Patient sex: F
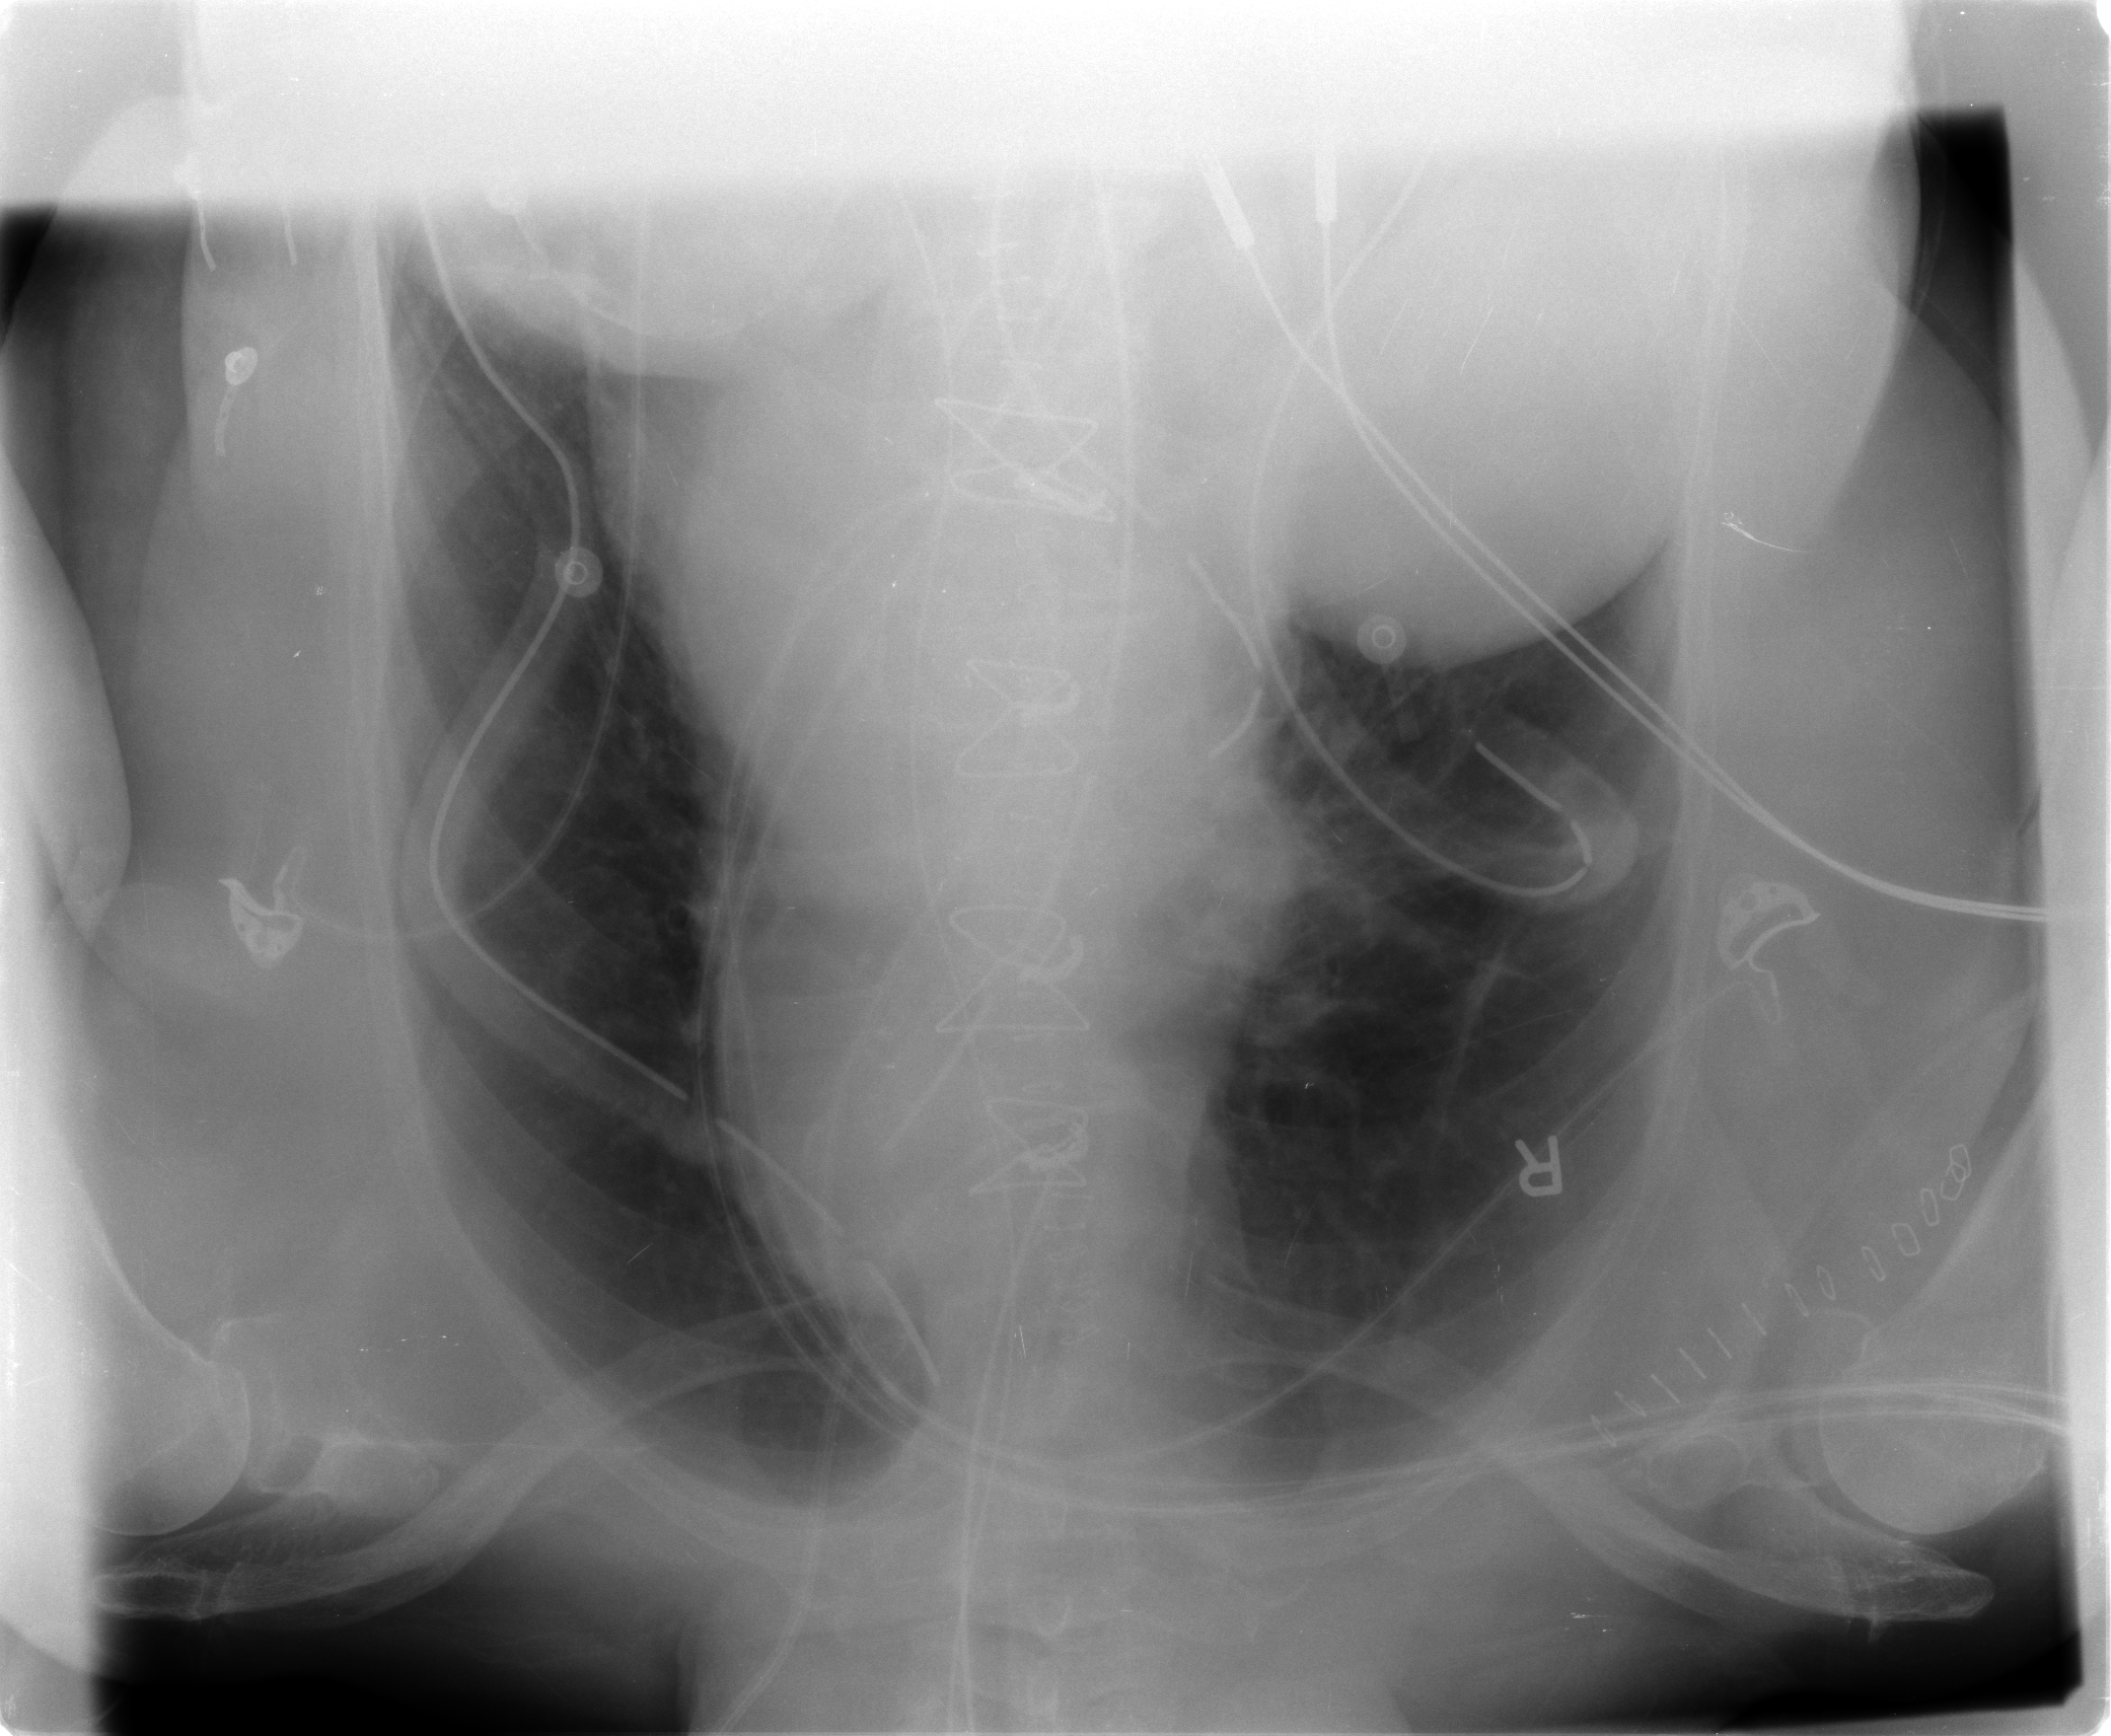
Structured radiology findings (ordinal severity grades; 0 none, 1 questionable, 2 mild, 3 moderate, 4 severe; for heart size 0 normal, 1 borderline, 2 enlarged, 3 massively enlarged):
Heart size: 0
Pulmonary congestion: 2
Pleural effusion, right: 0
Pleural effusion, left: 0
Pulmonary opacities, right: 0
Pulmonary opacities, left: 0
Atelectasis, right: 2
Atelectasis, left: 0